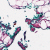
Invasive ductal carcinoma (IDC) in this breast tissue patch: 0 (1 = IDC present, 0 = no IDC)